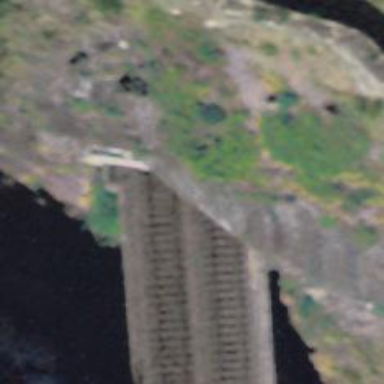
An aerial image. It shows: Railway bridge with electrified tracks and single contact line.